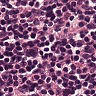
Metastatic tissue present: yes